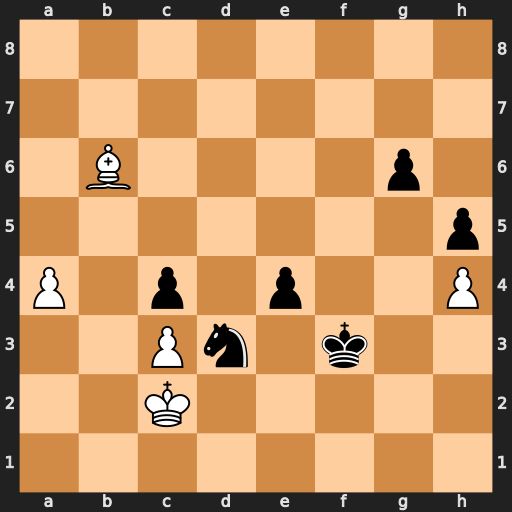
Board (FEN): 8/8/1B4p1/7p/P1p1p2P/2Pn1k2/2K5/8
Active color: w
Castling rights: -
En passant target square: -
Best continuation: a5 Ne5 a6